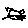
Label: cat